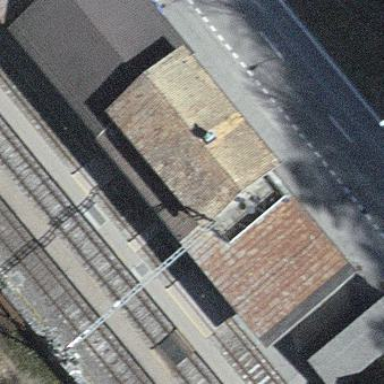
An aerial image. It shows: View of roof of building.